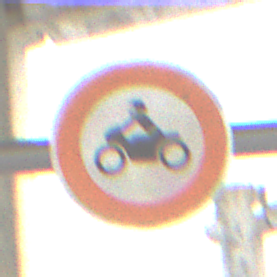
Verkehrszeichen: VerbotKraftraeder
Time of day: MorningAfternoon
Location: Roofed (Suburban)
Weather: PartlyCloudy
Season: Winter
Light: Natural